Question: I'm using an 'adapter' class to set values for my items. For each item there is a '+' and a '-' button. I have a 'foodActivity' java class, 'activity_food' layout for the java class and a 'list_view_layout' for the lists. I have initialized the '+' and '-' buttons inside my activity class. When the 'activity_food' starts, the app crashes.

'''
<Button
android:id="@+id/minus"
android:layout_width="35dp"
android:layout_height="35dp"
android:layout_below="@+id/foodname"
android:layout_toEndOf="@+id/foodpic"
android:text="-"
android:textSize="12sp" />
<EditText
android:id="@+id/quantity"
android:layout_width="25dp"
android:layout_height="30dp"
android:layout_below="@+id/foodname"
android:layout_toEndOf="@+id/minus"
android:ems="10"
android:inputType="number"
android:textAlignment="center"
android:background="@drawable/edittextbackground"
android:text="0" />
<Button
android:id="@+id/plus"
android:layout_width="35dp"
android:layout_height="35dp"
android:layout_alignTop="@+id/quantity"
android:layout_toEndOf="@+id/quantity"
android:text="+"
android:textSize="12sp" />
'''
'''
<?xml version="1.0" encoding="utf-8"?>
<RelativeLayout xmlns:android="http://schemas.android.com/apk/res/android"
xmlns:app="http://schemas.android.com/apk/res-auto"
xmlns:tools="http://schemas.android.com/tools"
android:layout_width="match_parent"
android:layout_height="match_parent"
tools:context="com.res.easyorder.foodActivity">
<ListView
android:id="@+id/listview"
android:layout_width="match_parent"
android:layout_height="wrap_content"
android:layout_alignParentStart="true"
android:layout_alignParentTop="true"
android:divider="#ffff"
android:dividerHeight="5dp"/>
</RelativeLayout>
'''
'''
package com.res.easyorder;
import android.content.Context;
import android.view.LayoutInflater;
import android.view.View;
import android.view.ViewGroup;
import android.widget.ArrayAdapter;
import android.widget.Button;
import android.widget.EditText;
import android.widget.ImageView;
import android.widget.TextView;
import java.util.ArrayList;
import java.util.zip.Inflater;
public class MyAdapter extends ArrayAdapter<item> {
int q_ty = 0;
ArrayList<item> foodlist = new ArrayList<>();
public MyAdapter(Context context, int textViewResourceId, ArrayList<item> objects){
super(context, textViewResourceId, objects);
foodlist = objects;
}
@Override
public int getCount(){
return super.getCount();
}
@Override
public View getView(final int position, View convertView, ViewGroup parent){
View v = convertView;
LayoutInflater inflater = (LayoutInflater) getContext().getSystemService(Context.LAYOUT_INFLATER_SERVICE);
v = inflater.inflate(R.layout.list_view_layout, null);
ImageView foodpic = (ImageView) v.findViewById(R.id.foodpic);
TextView foodname = (TextView) v.findViewById(R.id.foodname);
TextView foodprice = (TextView) v.findViewById(R.id.foodprice);
Button plus = (Button) v.findViewById(R.id.plus);
final EditText quantity = (EditText) v.findViewById(R.id.quantity);
Button minus = (Button) v.findViewById(R.id.minus);
plus.setOnClickListener(new View.OnClickListener() {
@Override
public void onClick(View view) {
item item = getItem(position);
q_ty = Integer.parseInt(item.getQuantity());
q_ty = q_ty + 1;
quantity.setText("" +q_ty);
}
});
foodname.setText(foodlist.get(position).getFoodName());
foodpic.setImageResource(foodlist.get(position).getFoodImage());
foodprice.setText("BDT: " +foodlist.get(position).getFoodPrice());
quantity.setText(foodlist.get(position).getQuantity());
return v;
}
}
'''
'''
package com.res.easyorder;
import android.content.Intent;
import android.support.v7.app.AppCompatActivity;
import android.os.Bundle;
import android.view.Menu;
import android.view.MenuItem;
import android.view.View;
import android.widget.Button;
import android.widget.EditText;
import android.widget.ListView;
import android.widget.Toast;
import com.google.firebase.auth.FirebaseAuth;
import java.util.ArrayList;
public class foodActivity extends AppCompatActivity {
private String type = null;
int quantity = 0;
private Button plus, minus;
private EditText q_ty;
ListView simplelist;
ArrayList<item> foodlist = new ArrayList<>();
private FirebaseAuth firebaseAuth;
@Override
protected void onCreate(Bundle savedInstanceState) {
super.onCreate(savedInstanceState);
setContentView(R.layout.activity_food);
firebaseAuth = FirebaseAuth.getInstance();
simplelist = (ListView) findViewById(R.id.listview);
plus = (Button) findViewById(R.id.plus);
minus = (Button) findViewById(R.id.minus);
q_ty = (EditText) findViewById(R.id.quantity);
type = getIntent().getExtras().getString("type");
if(type.equals("breakfast"))
{
foodlist.add(new item("Rooti",R.drawable.ruti,5));
foodlist.add(new item("Parata",R.drawable.porata,8));
foodlist.add(new item("Tandoor",R.drawable.tandoor,15));
foodlist.add(new item("Vegetable",R.drawable.sodji,10));
foodlist.add(new item("Daal",R.drawable.dal,10));
foodlist.add(new item("Omelet",R.drawable.dimvaji,15));
foodlist.add(new item("Singara",R.drawable.singara,8));
foodlist.add(new item("Samosa",R.drawable.samosa,10));
foodlist.add(new item("Puri",R.drawable.puri,5));
}
MyAdapter myAdapter = new MyAdapter(this,R.layout.list_view_layout,foodlist);
simplelist.setAdapter(myAdapter);
/*plus.setOnClickListener(new View.OnClickListener() {
@Override
public void onClick(View view) {
//quantity = quantity + 1;
//q_ty.setText(""+quantity);
}
});
minus.setOnClickListener(new View.OnClickListener() {
@Override
public void onClick(View view) {
if (quantity==0)
{
//q_ty.setText(""+quantity);
}
else if (quantity>0)
{
quantity = quantity - 1;
//q_ty.setText(""+quantity);
}
}
});*/
}
}
'''
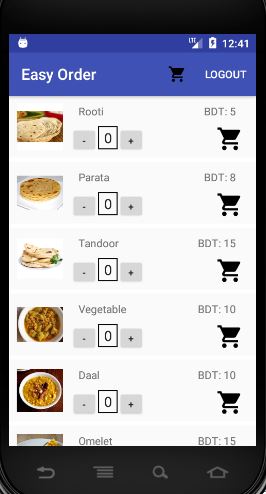
Answer: You are facing this problem because you have plus minus button on Listview item row xml file and you are finding plus minus button in activity. You have to put your click listener in your adapter class
'''
@Override
public View getView(int position, View convertView, ViewGroup parent) {
ViewHolder holder;
if (convertView == null) {
convertView = mInflater.inflate(R.layout.list_entry, null);
holder = new ViewHolder();
holder.quantity= (EditText) convertView.findViewById(R.id.quantity);
holder.plus = (Button) convertView.findViewById(R.id.plus);
holder.minus = (Button) convertView.findViewById(R.id.minus);
convertView.setTag(holder);
}
else {
holder = (ViewHolder) convertView.getTag();
}
Item item = getItem(position);
holder.quantity.setText(item.getQuantity());
holder.plus.setOnClickListener(new View.OnClickListener() {
@Override
public void onClick(View view) {
Item item = getItem(position);
q_ty = Integer.parseInt(item.getQuantity());
q_ty = q_ty + 1;
quantity.setText("" +q_ty);
item.setQuantity(q_ty);
}
});
return convertView;
}
'''